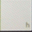
Piece: xx